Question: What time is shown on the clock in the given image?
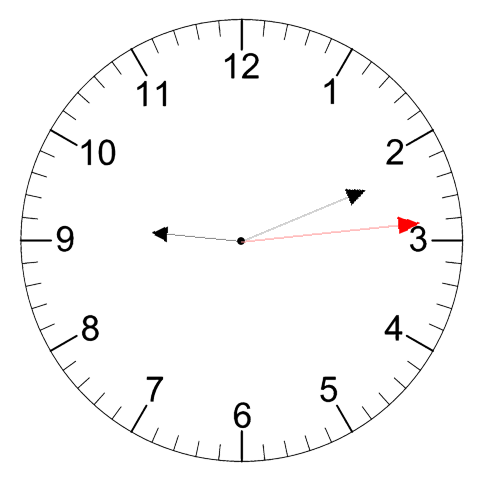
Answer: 09:11:14